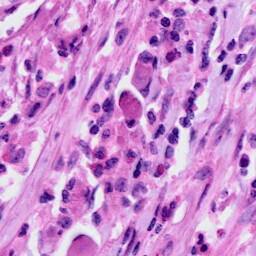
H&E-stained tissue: Cervix